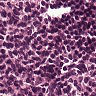
Metastatic tissue present: no